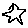
Label: star